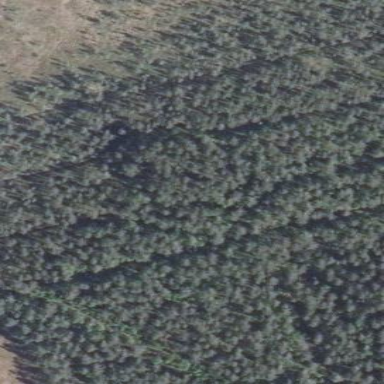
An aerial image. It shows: Needle-leaved woodland.